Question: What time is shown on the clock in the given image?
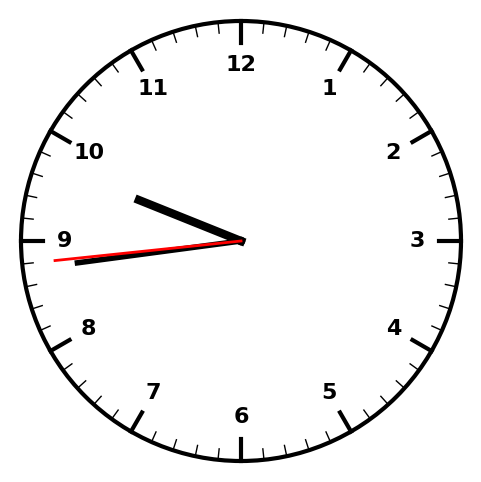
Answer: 09:43:44